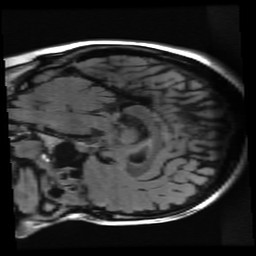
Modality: FLAIR
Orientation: sagittal
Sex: female
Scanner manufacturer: ge
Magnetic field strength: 3 T
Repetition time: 9 s
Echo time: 0.1216 s